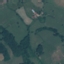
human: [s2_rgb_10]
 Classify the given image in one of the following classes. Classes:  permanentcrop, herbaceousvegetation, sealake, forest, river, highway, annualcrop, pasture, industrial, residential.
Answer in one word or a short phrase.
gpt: Pasture